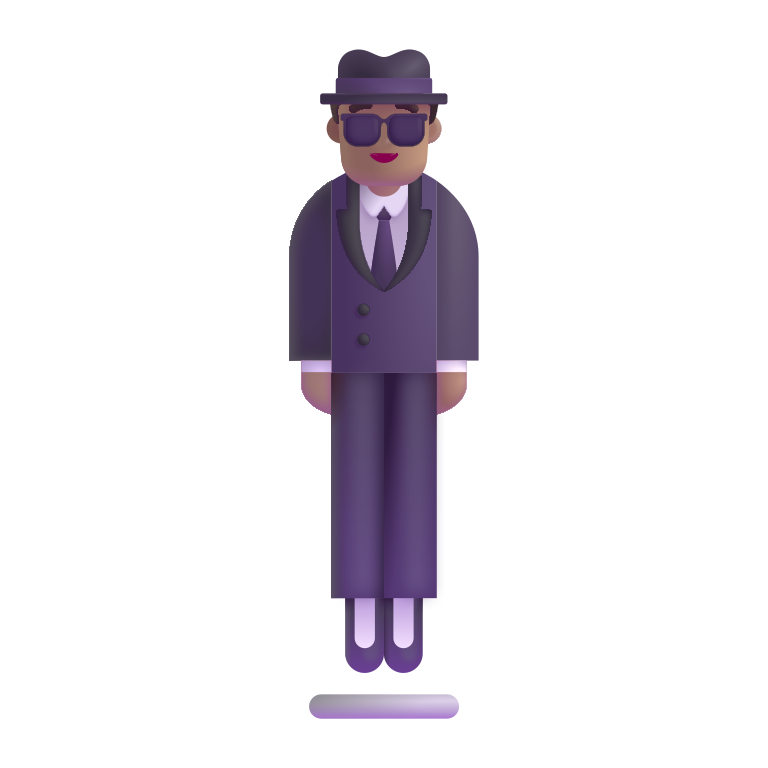
person in suit levitating color